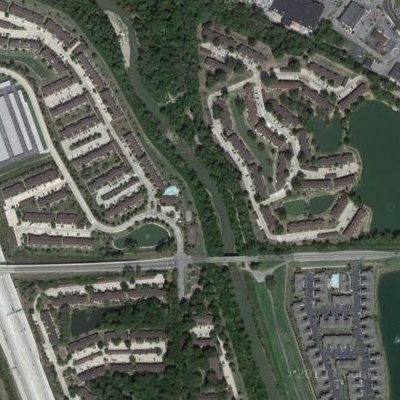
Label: Resident